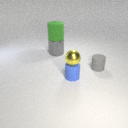
small gray rubber cylinder to the right of large gray metal cylinder